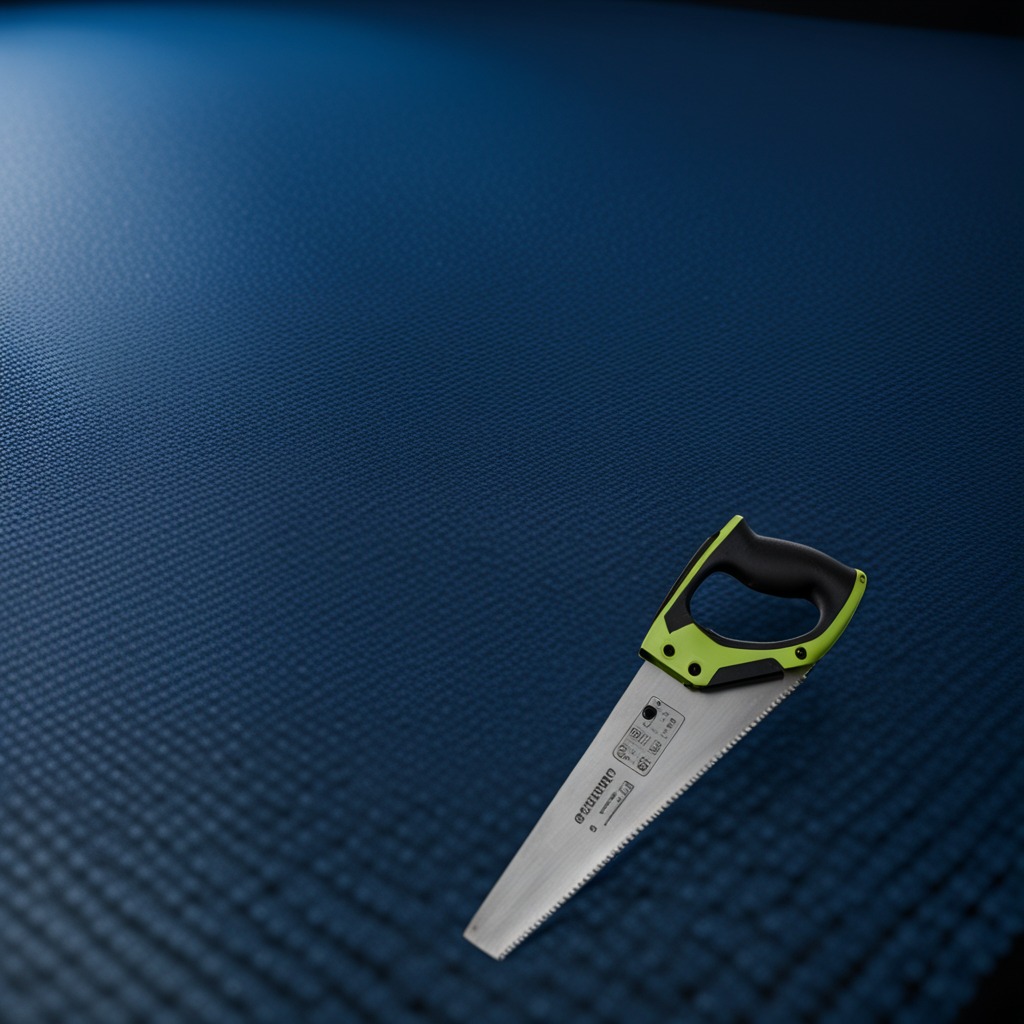
A metal saw is lying on a clean granite tabletop inside a workshop at night dim ambient light soft shadows worn but beneath the mat